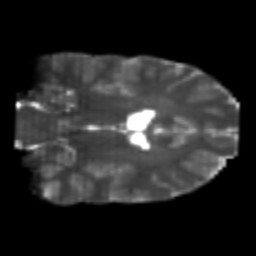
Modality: T2w
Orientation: coronal
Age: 20
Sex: female
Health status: healthy
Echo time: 0.074 s